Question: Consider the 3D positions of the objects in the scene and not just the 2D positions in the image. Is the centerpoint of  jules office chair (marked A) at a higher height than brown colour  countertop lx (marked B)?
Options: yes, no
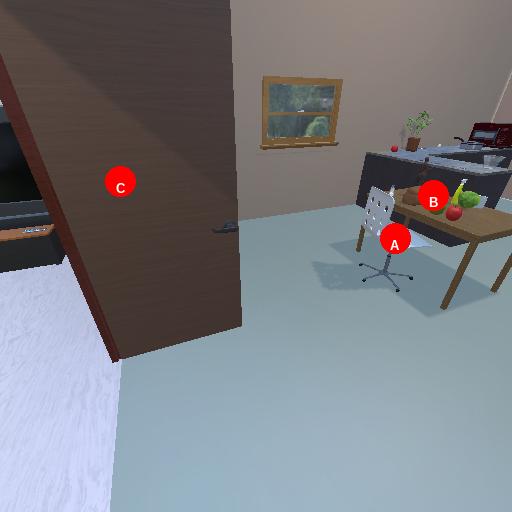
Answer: yes